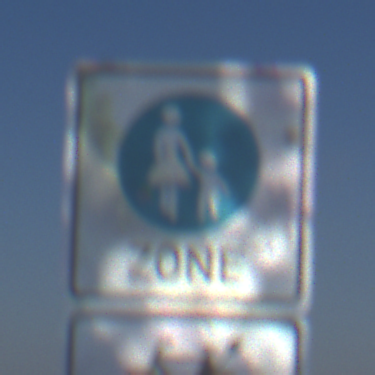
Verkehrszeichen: BeginnFussgaengerzone
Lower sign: EinspurigeFahrzeugeFrei4
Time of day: MorningAfternoon
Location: Outdoor (Nature)
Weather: PartlyCloudy
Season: NotSpecified
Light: Natural